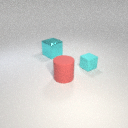
large red rubber cylinder in front of large cyan metal cube